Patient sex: M
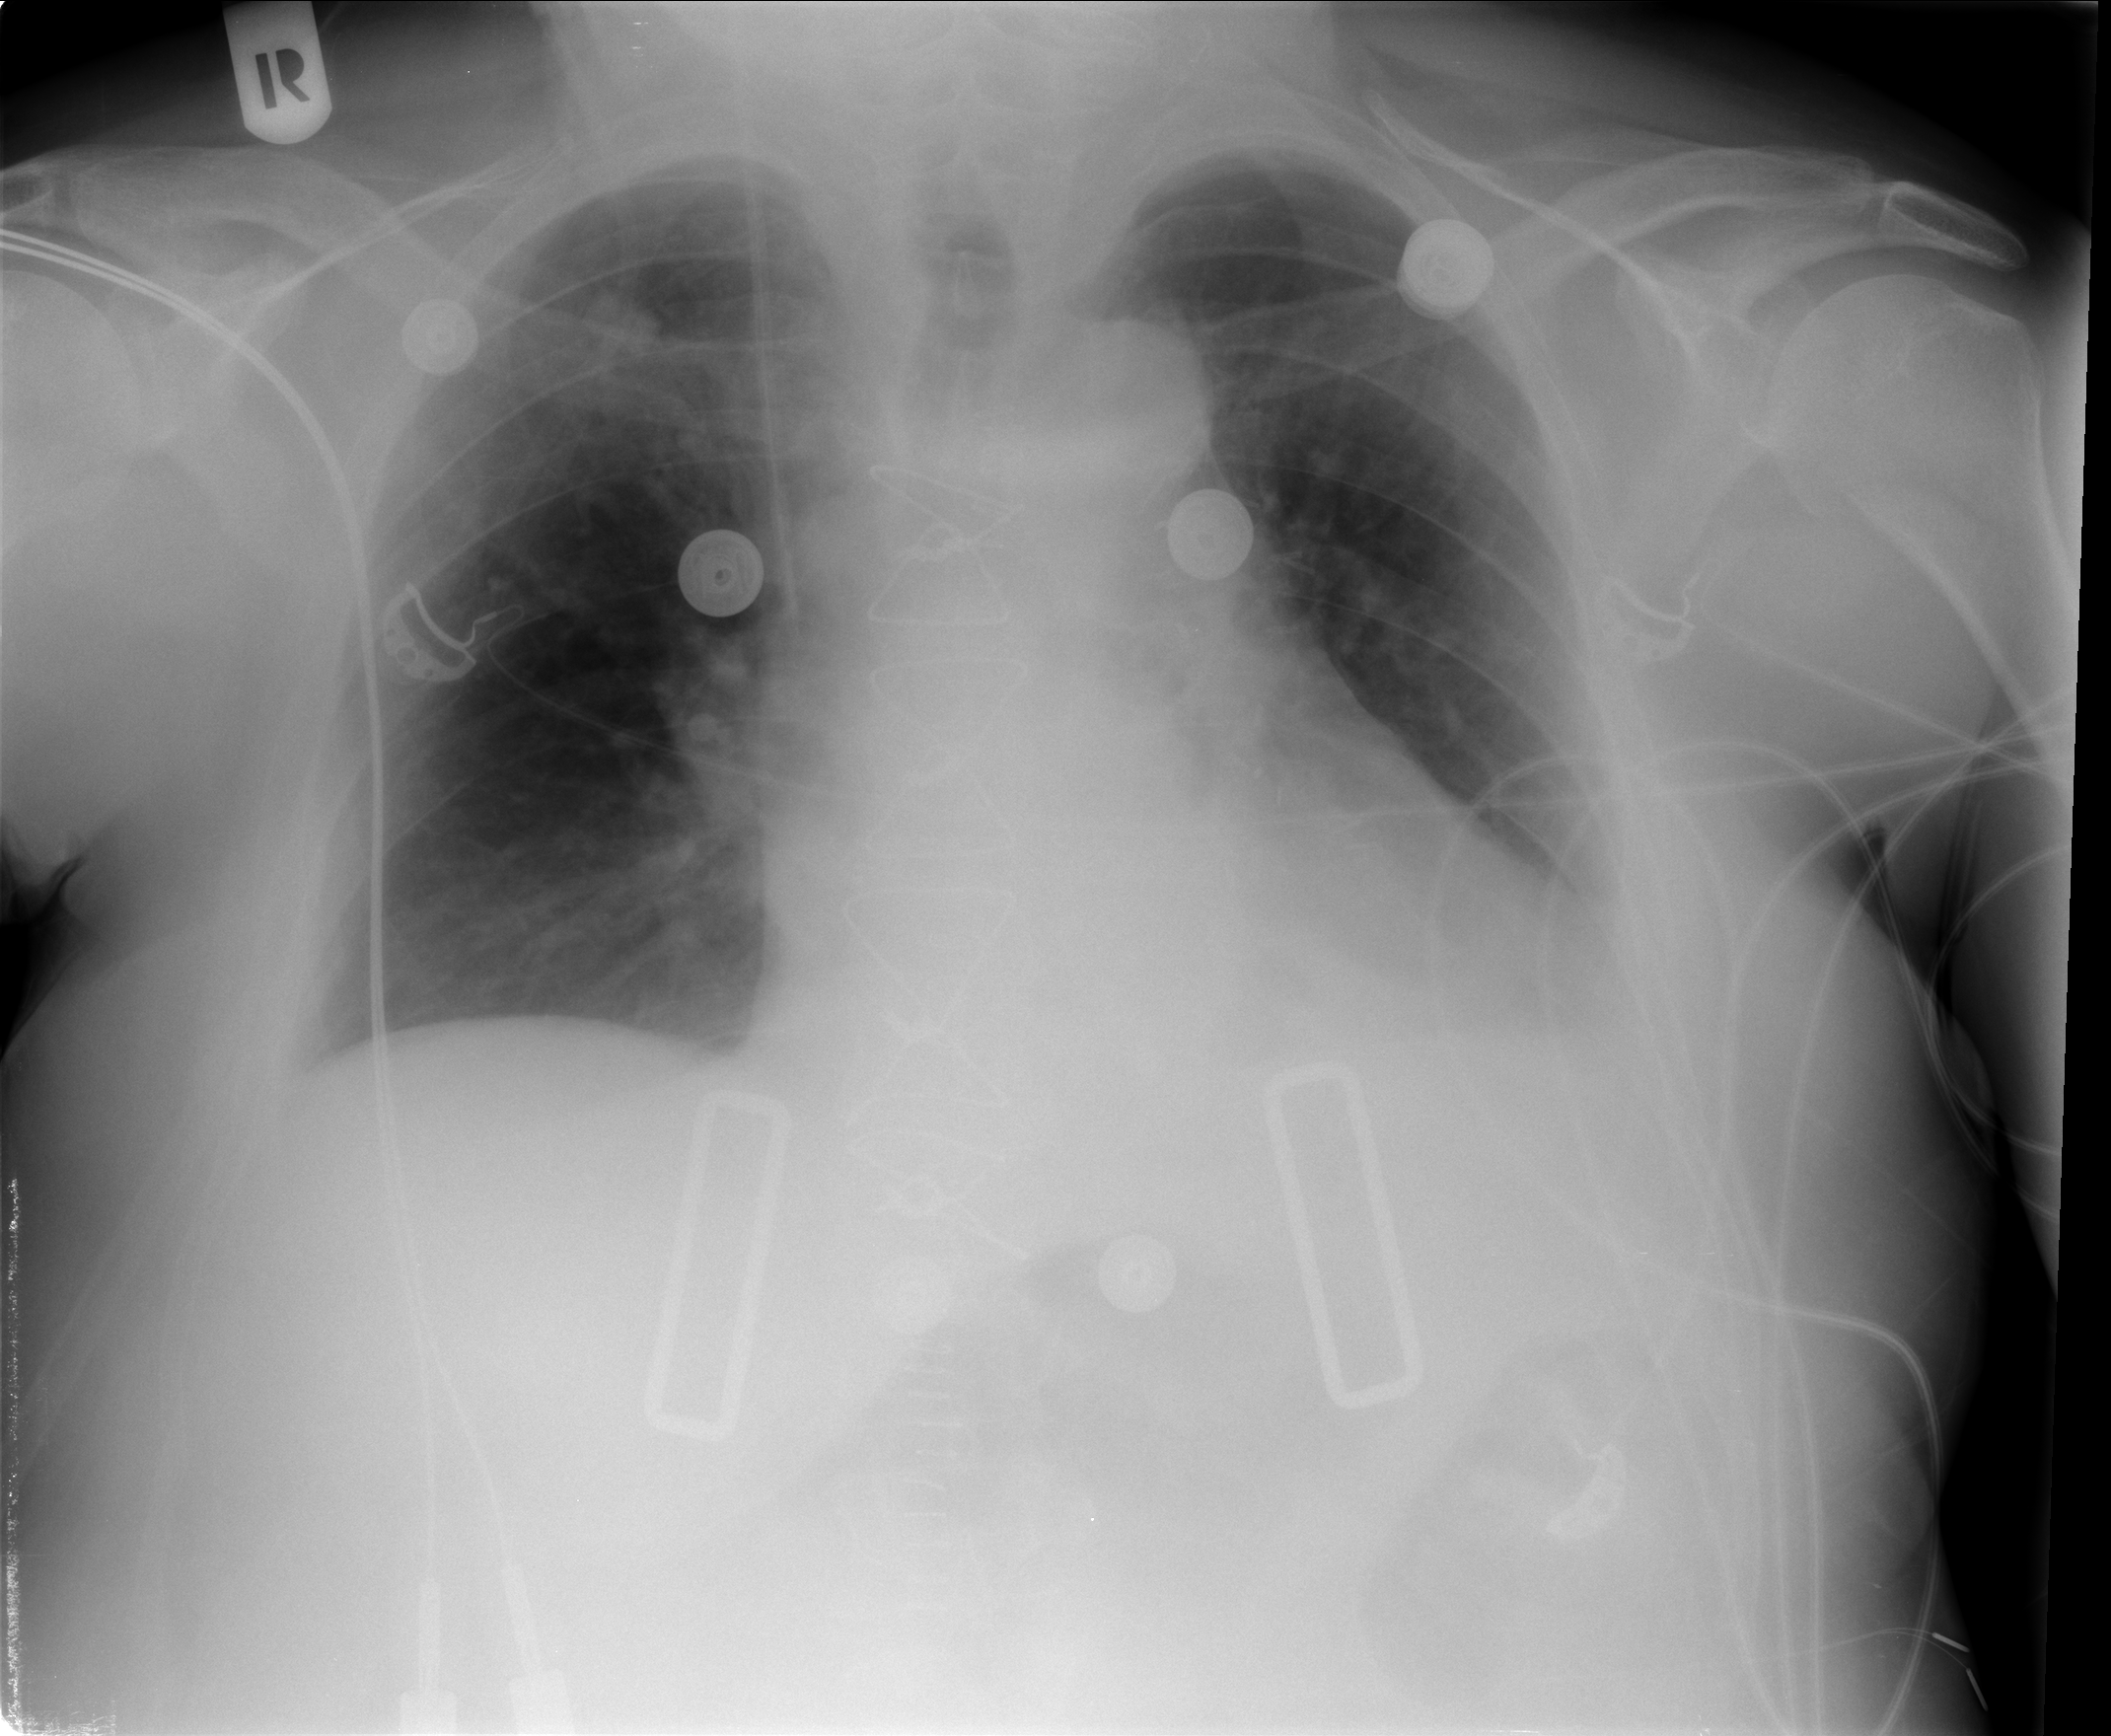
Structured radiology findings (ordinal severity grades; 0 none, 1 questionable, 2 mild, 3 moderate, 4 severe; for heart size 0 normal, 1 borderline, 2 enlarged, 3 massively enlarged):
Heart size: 2
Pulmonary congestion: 0
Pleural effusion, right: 1
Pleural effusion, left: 2
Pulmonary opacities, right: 0
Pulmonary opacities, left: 0
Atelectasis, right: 2
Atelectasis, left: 2